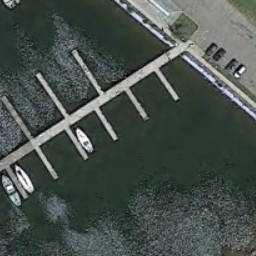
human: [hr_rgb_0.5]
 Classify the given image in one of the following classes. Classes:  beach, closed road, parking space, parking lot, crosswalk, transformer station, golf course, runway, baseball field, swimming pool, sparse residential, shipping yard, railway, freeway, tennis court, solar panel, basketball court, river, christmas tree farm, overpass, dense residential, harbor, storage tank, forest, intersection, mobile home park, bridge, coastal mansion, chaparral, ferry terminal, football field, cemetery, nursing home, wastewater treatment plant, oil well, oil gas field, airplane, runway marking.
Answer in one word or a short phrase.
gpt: ferry terminal